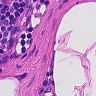
Metastatic tissue present: no